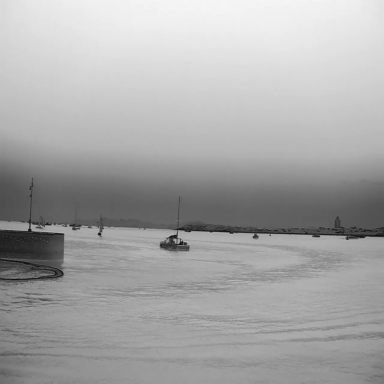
There are 12 objects shown in the infrared image, including five bulk_carriers, and seven sailboats.